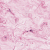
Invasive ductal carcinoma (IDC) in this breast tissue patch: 0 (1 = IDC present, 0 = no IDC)